Question: The tracking code on the site in question, "site2", appears as follows:
'''
<script type="text/javascript">
var _gaq = _gaq || [];
_gaq.push(['_setAccount', 'UA-XXXXXXXX-1']);
_gaq.push(['_setDomainName', 'site1.com']);
_gaq.push(['_setAllowLinker', true]);
_gaq.push(['_trackPageview']);
(function() {
var ga = document.createElement('script'); ga.type = 'text/javascript'; ga.async = true;
ga.src = ('https:' == document.location.protocol ? 'https://ssl' : 'http://www') + '.google-analytics.com/ga.js';
var s = document.getElementsByTagName('script')[0]; s.parentNode.insertBefore(ga, s);
})();
</script>
</body>
</html>
'''
Here is a screenshot of the debugger on that site:

The _setDomainName method on the preceding domain, "site1" has a period before it:
'''
<script type="text/javascript">
var _gaq = _gaq || [];
_gaq.push(['_setAccount', 'UA-XXXXXXXX-1']);
_gaq.push(['_setDomainName', '.site1.com']);
_gaq.push(['_setAllowLinker', true]);
_gaq.push(['_trackPageview']);
(function() {
var ga = document.createElement('script'); ga.type = 'text/javascript'; ga.async = true;
ga.src = ('https:' == document.location.protocol ? 'https://ssl' : 'http://www') + '.google-analytics.com/ga.js';
var s = document.getElementsByTagName('script')[0]; s.parentNode.insertBefore(ga, s);
})();
</script>
'''
While this may or may not prevent cookies from being passed along to the second domain, the tracking code should still at least fire, no? . I cannot find any reason that would cause the code not to trigger, except perhaps an error elsewhere on the page. I am using GA Debug to see whether or not the beacon is being sent. It's being sent on site1, but not on site2.
Thanks for the help!
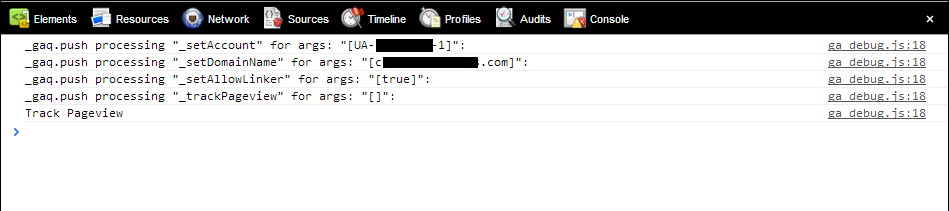
Answer: '_setDomainName' tells the Google Analytics cookie where to store itself. Browsers will not let set a cookie on 'site1.com' from 'site2.com'. Leave '.site1.com' on you main site and update it to '.site2.com' on your second.
If you'd like visit data between domains, you have to do one of the following:
- <URL>